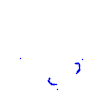
Particle: kaon